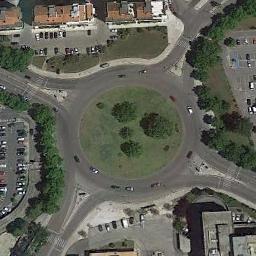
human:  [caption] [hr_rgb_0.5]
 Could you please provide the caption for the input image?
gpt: The roundabout is on the grass next to buildings and parking lot .

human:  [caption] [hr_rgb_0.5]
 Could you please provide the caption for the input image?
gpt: The roundabout with four exits and entrances is surrounded by some buildings and parking lots and some cars are driving on the roundabout .

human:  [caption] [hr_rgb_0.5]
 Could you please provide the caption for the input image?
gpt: There are several vehicles driving on the road at the roundabout, There are some buildings and some trees and some lawns around the roundabout, And many cars are parked in the open space beside the roundabout .

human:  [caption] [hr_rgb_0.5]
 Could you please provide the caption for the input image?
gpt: There are many cars near the roundabout .

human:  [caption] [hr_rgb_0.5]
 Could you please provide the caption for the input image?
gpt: There are some green bushes and buildings near the roundabout .